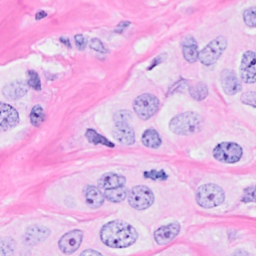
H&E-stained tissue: Breast